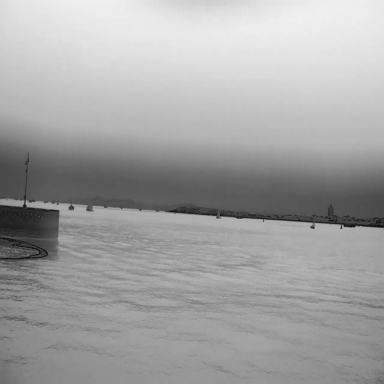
There are 14 objects shown in the infrared image, including a container_ship, six sailboats, and seven bulk_carriers.